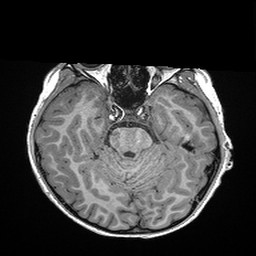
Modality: T1w
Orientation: coronal
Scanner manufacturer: siemens
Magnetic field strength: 3 T
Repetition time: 2.3 s
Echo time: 0.00298 s